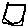
Label: square